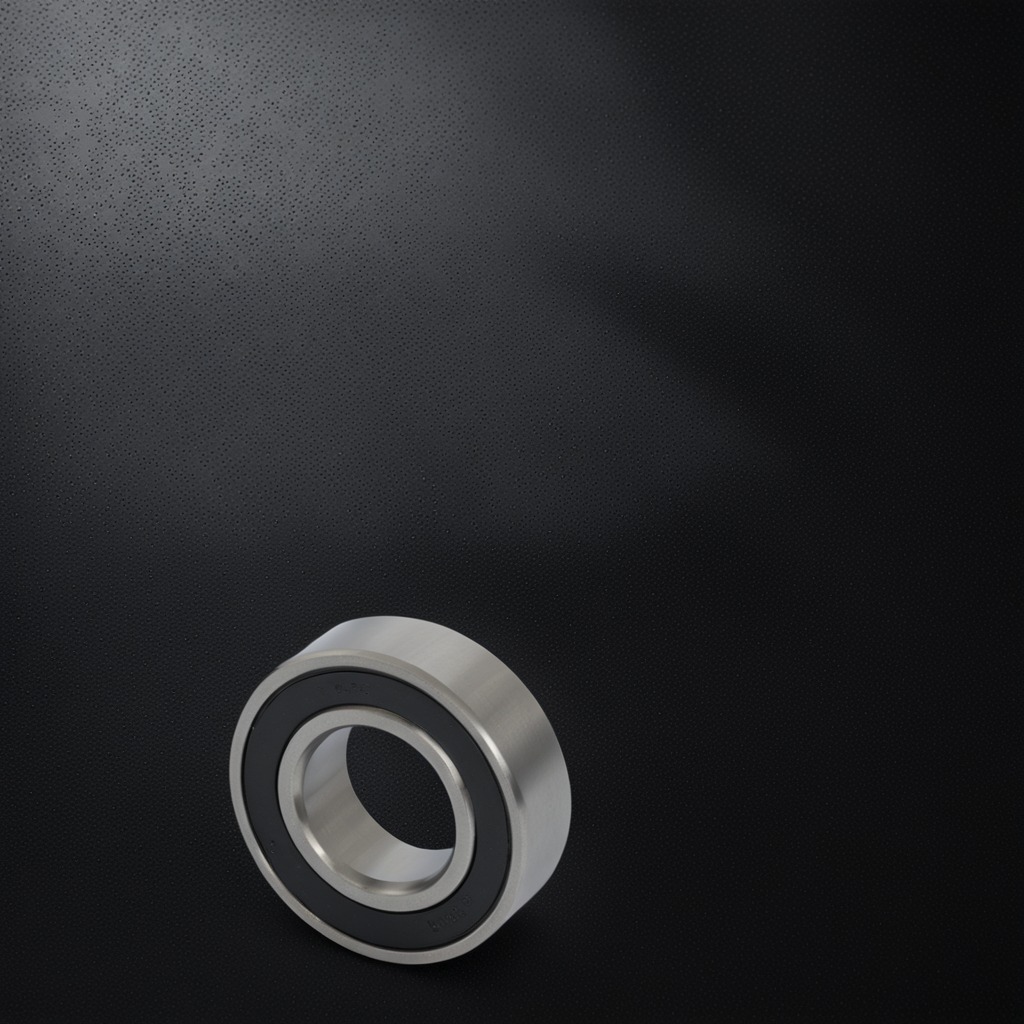
A metal ball bearing is lying on the granite tabletop.